Question: I followed logging instructions given <URL>:
I created a Assembly.cs that has this the following:
'''
[assembly: log4net.Config.XmlConfigurator(Watch = true)]
'''
This is my web.config file:
'''
<configuration>
<configSections>
<section name="log4net"
type="log4net.Config.Log4NetConfigurationSectionHandler, log4net" />
</configSections>
<log4net>
<appender name="FileAppender"
type="log4net.Appender.FileAppender">
<file value="C:\Users\SOIS\Documents\Visual Studio 2010\WebSites\DummyPharmacy\logfile.txt" />
<appendToFile value="true" />
<layout type="log4net.Layout.PatternLayout">
<conversionPattern value="%date [%thread] %-5level %logger [%property{NDC}] - %message%newline" />
</layout>
</appender>
<root>
<level value="DEBUG" />
<appender-ref ref="FileAppender" />
</root>
</log4net>
</configuration>
'''
My connection class where I use logger has this:
using log4net;
'''
public class Connection
{
private static readonly ILog log = LogManager.GetLogger(typeof(Connection));
'''
The debug shows execution of the logging. No file created in my folder though. What went wrong?

My output file has this:
'''
log4net:ERROR Failed to find configuration section 'log4net'
in the application's .config file.Check your .config file
for the <log4net> and <configSections> elements. The configuration
section should look like: <section name="log4net"
type="log4net.Config.Log4NetConfigurationSectionHandler,log4net" />
'''
I have made a separate log4net.config file. Because editing the existing one does not allow me to define a element.
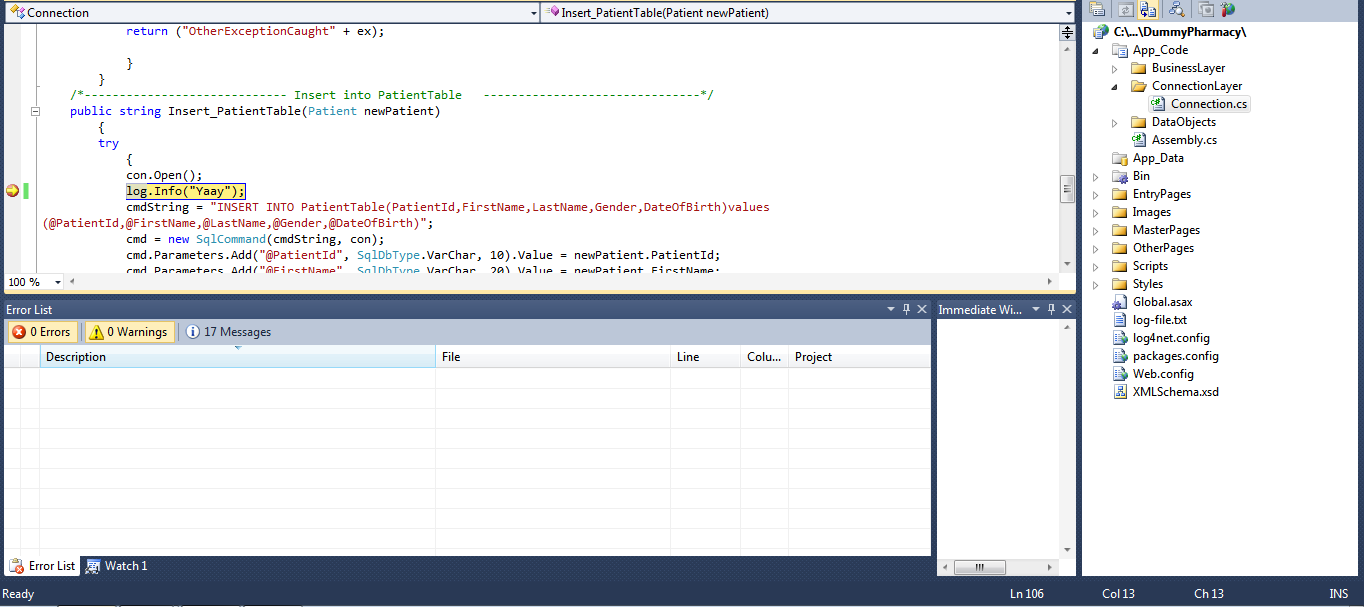
Answer: This is because you didn't tell log4net to read config from your 'log4net.config' file in your assembly attribute:
see the <URL> in official document:
'''
// Configure log4net using the .config file
[assembly: log4net.Config.XmlConfigurator(Watch=true)]
// This will cause log4net to look for a configuration file
// called TestApp.exe.config in the application base
// directory (i.e. the directory containing TestApp.exe)
// The config file will be watched for changes.
'''
Change it to following should work:
'''
[assembly: log4net.Config.XmlConfigurator(ConfigFile="log4net.config",Watch=true)]
'''
Or if you prefer a single .config file, then keep the attribute and move the configruations from 'log4net.config' to 'Web.config'.